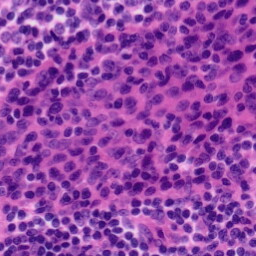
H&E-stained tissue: Tonsil